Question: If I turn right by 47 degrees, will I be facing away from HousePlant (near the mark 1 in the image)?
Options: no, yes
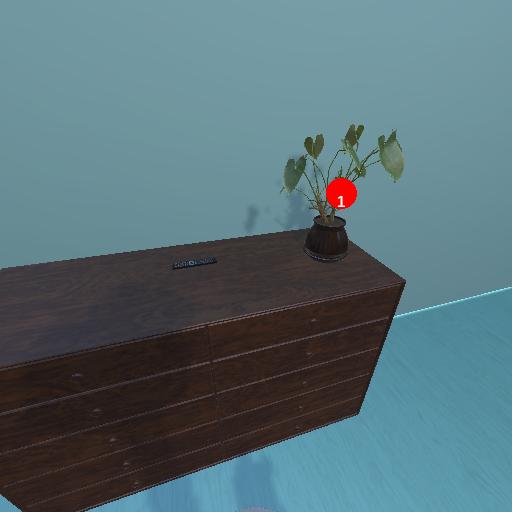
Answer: no